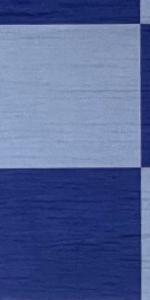
Label: Empty